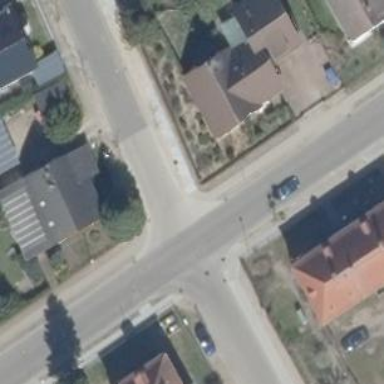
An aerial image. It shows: Road with "give way" sign.